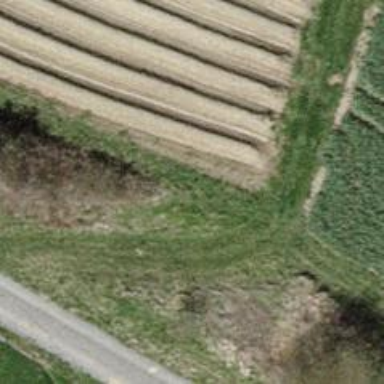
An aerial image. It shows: Grass track with grade5 track type.